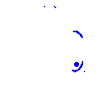
Particle: electron